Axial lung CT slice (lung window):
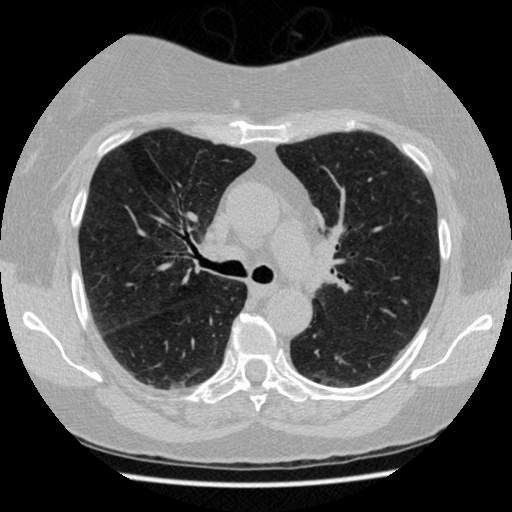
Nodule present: no